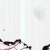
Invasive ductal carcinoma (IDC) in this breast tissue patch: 0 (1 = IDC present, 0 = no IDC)